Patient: sex M, age 42
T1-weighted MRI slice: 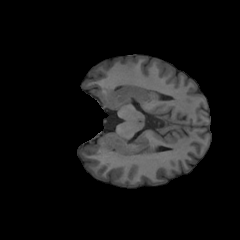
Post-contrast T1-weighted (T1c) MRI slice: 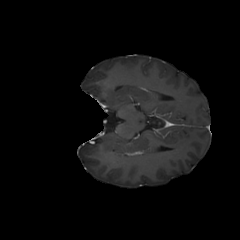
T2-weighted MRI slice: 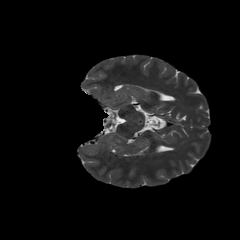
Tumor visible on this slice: no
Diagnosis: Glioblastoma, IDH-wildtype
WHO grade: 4